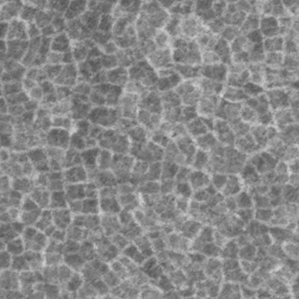
Label: frost